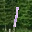
Label: 1